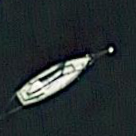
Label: civil